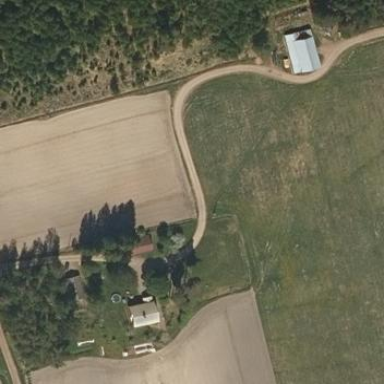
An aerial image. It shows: Farmyard area.